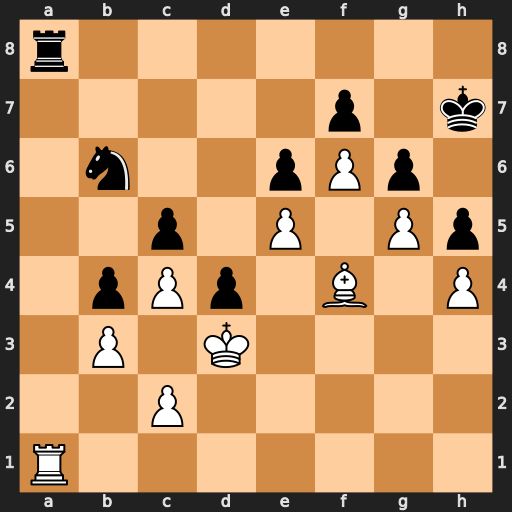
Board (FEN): r7/5p1k/1n2pPp1/2p1P1Pp/1pPp1B1P/1P1K4/2P5/R7
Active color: w
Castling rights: -
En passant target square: -
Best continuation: Rxa8 Nxa8 Bd2 Kg8 Bxb4 cxb4 Kxd4 Kf8 Kc5 Ke8 Kxb4